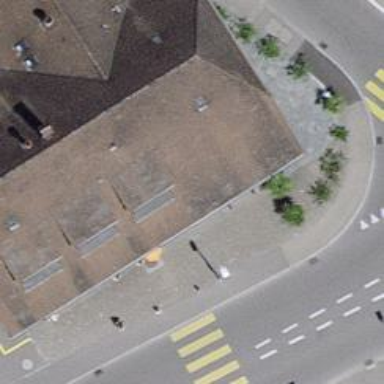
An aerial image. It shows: Pub.